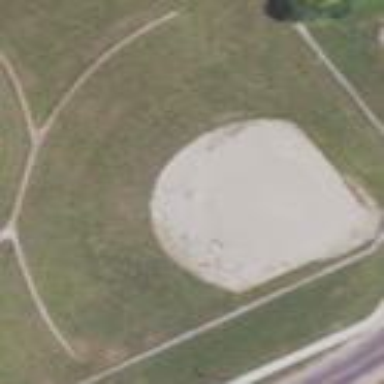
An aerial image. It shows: Baseball pitch for leisure and sports activities.